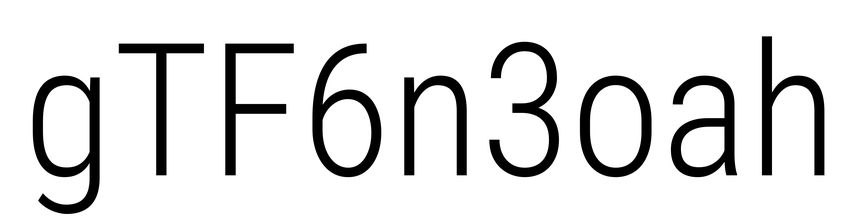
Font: Roboto_Condensed_Light